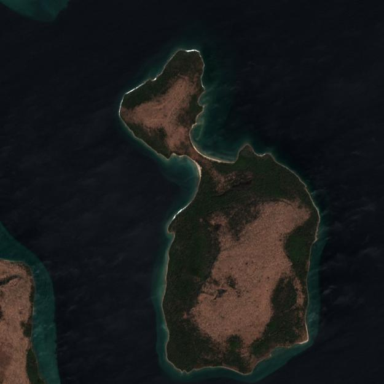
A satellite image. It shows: Image showing island.